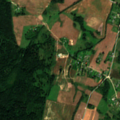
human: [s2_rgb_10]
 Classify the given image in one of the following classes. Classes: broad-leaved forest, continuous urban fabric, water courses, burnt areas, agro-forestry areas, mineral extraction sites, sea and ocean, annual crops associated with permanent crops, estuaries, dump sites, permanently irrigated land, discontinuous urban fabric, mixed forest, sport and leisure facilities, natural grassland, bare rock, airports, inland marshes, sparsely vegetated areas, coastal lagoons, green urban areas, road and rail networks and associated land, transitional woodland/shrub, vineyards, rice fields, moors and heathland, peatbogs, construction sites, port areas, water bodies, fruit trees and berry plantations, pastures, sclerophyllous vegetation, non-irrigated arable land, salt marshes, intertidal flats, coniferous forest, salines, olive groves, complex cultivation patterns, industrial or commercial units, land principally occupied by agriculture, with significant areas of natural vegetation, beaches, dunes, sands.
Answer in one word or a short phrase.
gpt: non-irrigated arable land, complex cultivation patterns, land principally occupied by agriculture, with significant areas of natural vegetation, broad-leaved forest, mixed forest